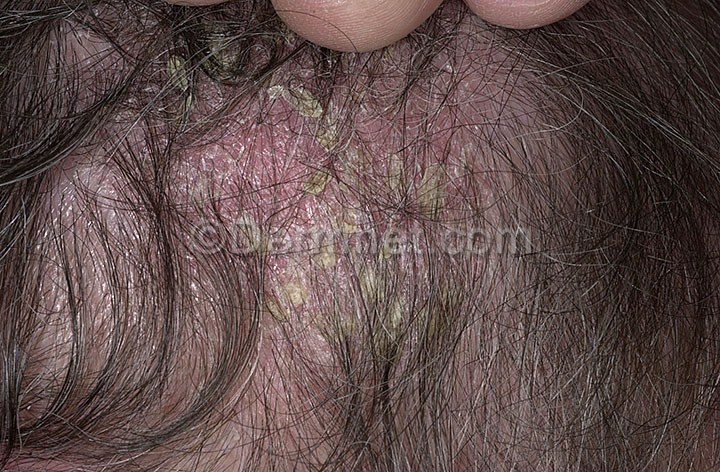
Disease: Psoriasis pictures Lichen Planus and related diseases